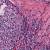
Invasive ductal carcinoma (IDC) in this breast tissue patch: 1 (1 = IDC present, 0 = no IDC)